Question: What is the difference between the 'self' and 'total' columns in the Chrome CPU profiling of JS code?

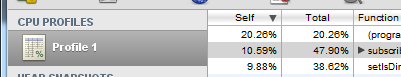
Answer: 'self' is how much time was spent doing work directly in that function.
'total' is how much time was spent in that function, and in the functions it called.